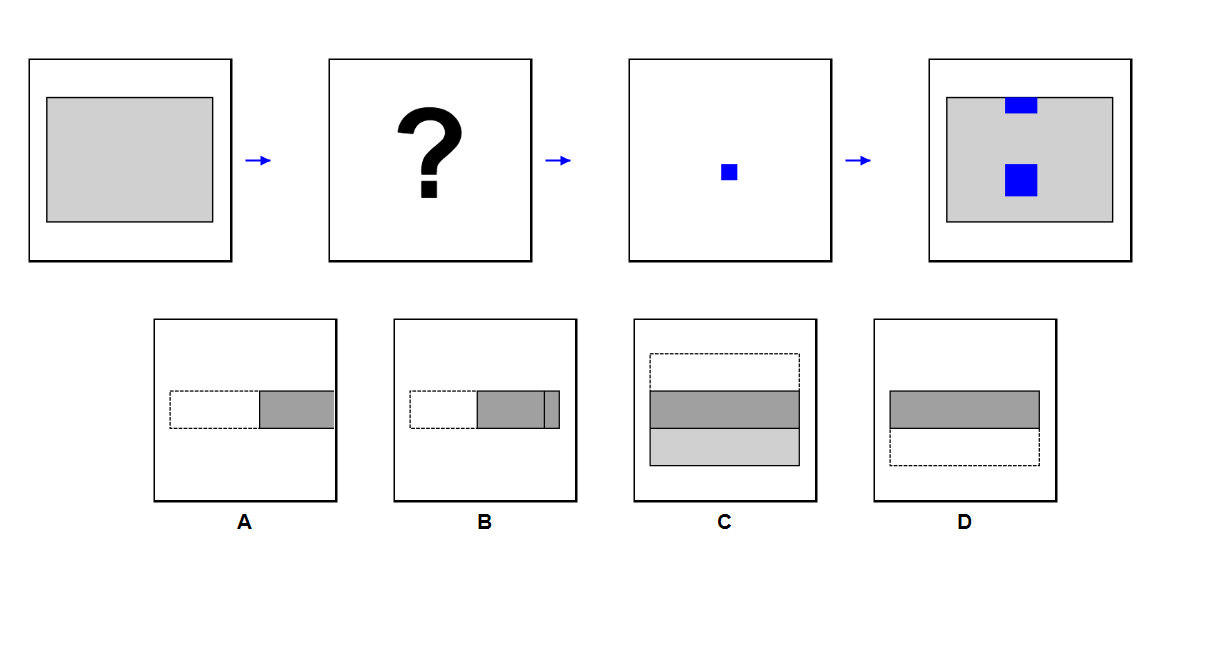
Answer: A